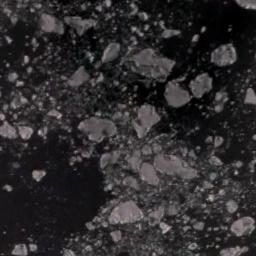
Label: sea_ice